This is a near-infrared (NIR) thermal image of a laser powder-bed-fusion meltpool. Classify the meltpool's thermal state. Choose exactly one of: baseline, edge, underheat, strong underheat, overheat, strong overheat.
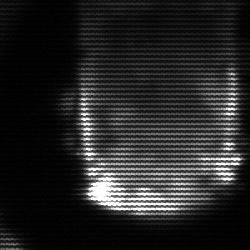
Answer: baseline